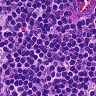
Metastatic tissue present: no